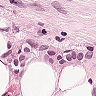
Metastatic tissue present: yes